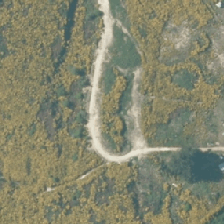
Land cover: grose_broom